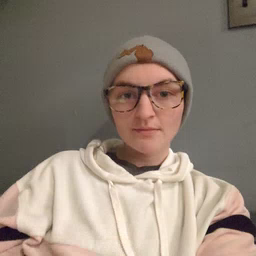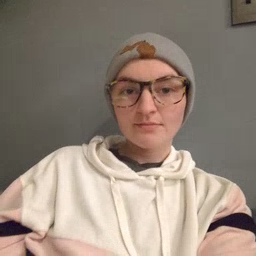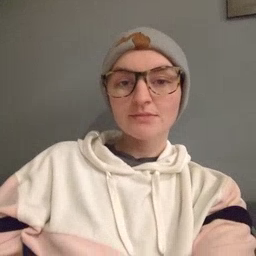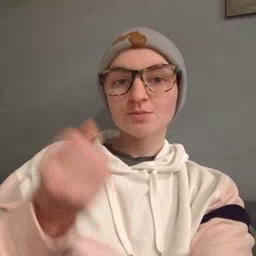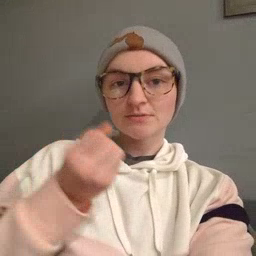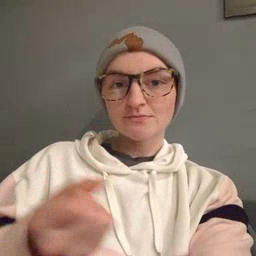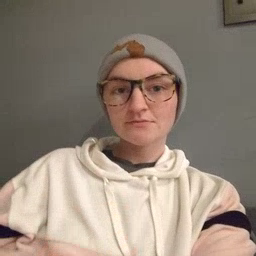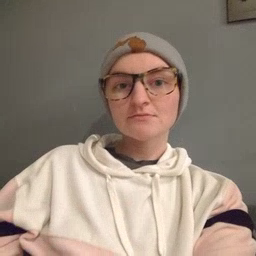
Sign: drawer